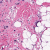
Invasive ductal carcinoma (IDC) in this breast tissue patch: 0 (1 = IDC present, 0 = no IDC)